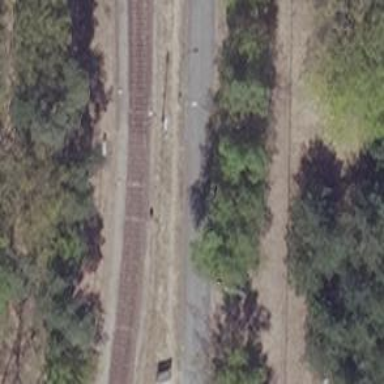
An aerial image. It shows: Railway switch.